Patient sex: M
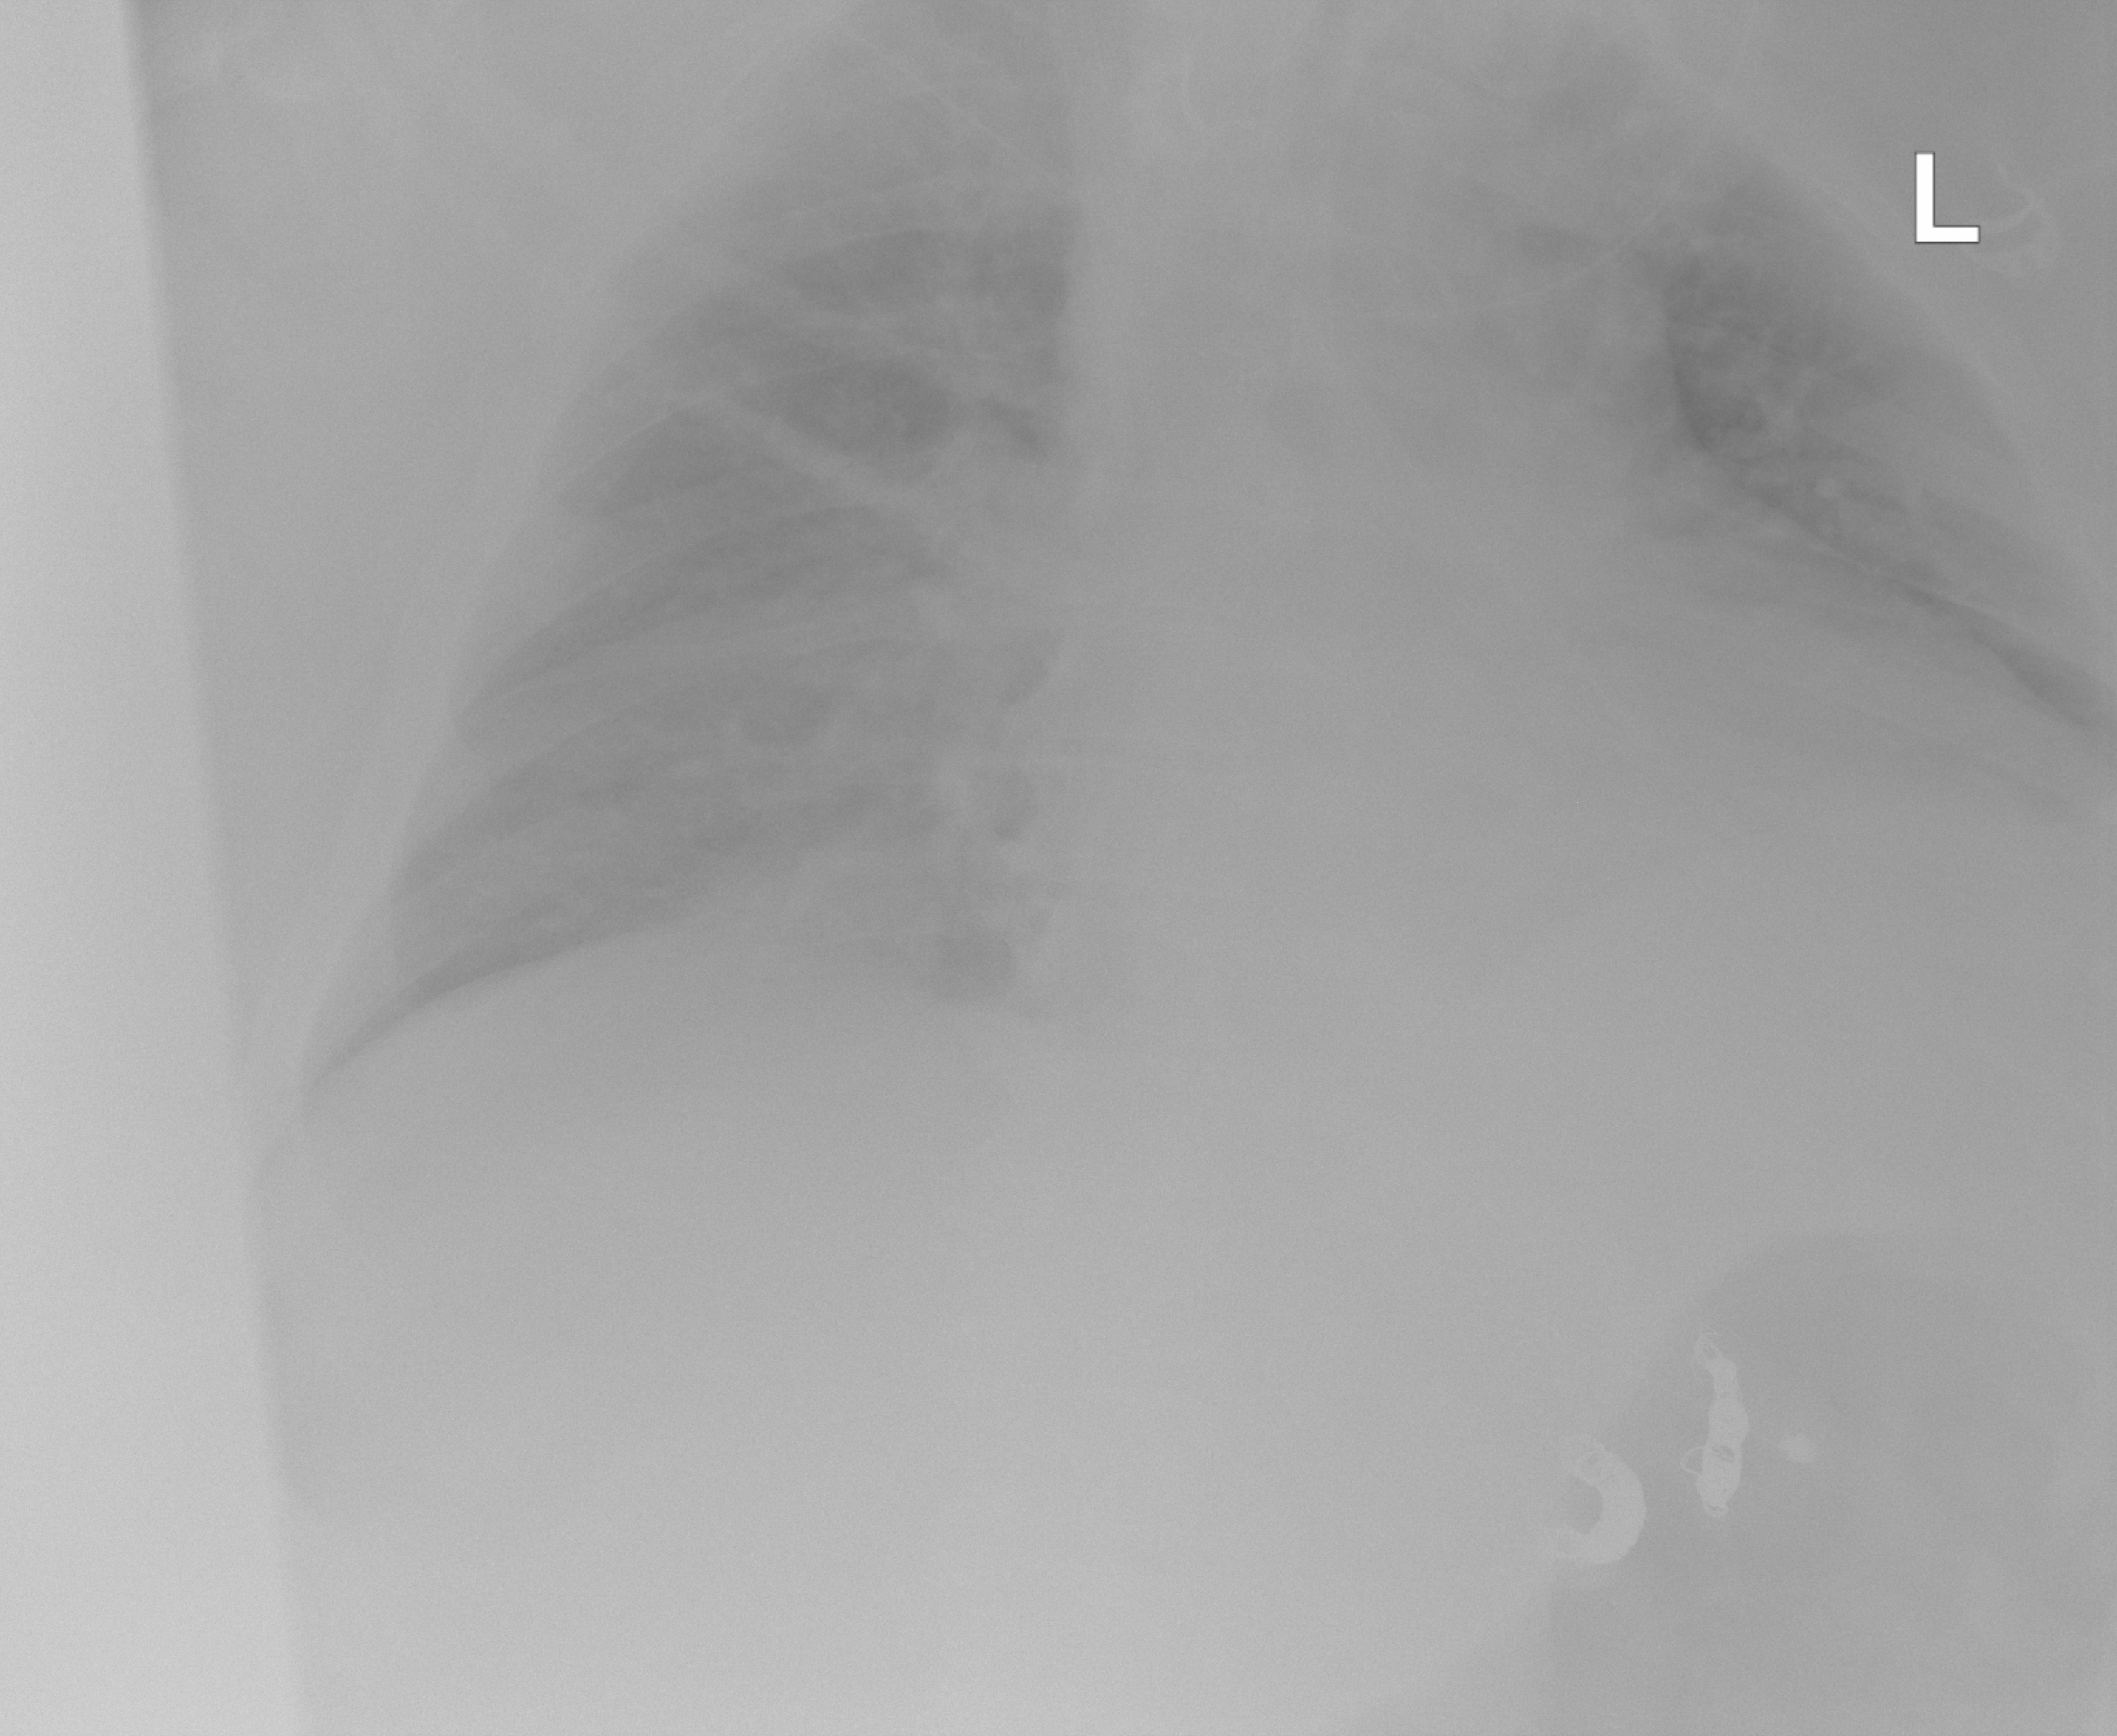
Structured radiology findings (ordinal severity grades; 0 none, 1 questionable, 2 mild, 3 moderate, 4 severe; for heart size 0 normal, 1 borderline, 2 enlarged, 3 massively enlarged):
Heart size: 2
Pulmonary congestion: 2
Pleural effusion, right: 2
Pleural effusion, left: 2
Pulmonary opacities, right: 2
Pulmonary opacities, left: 2
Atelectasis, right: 2
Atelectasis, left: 2